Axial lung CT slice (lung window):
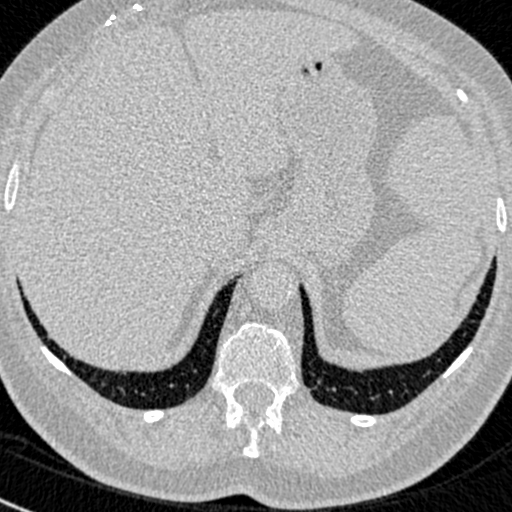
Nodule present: no